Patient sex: M
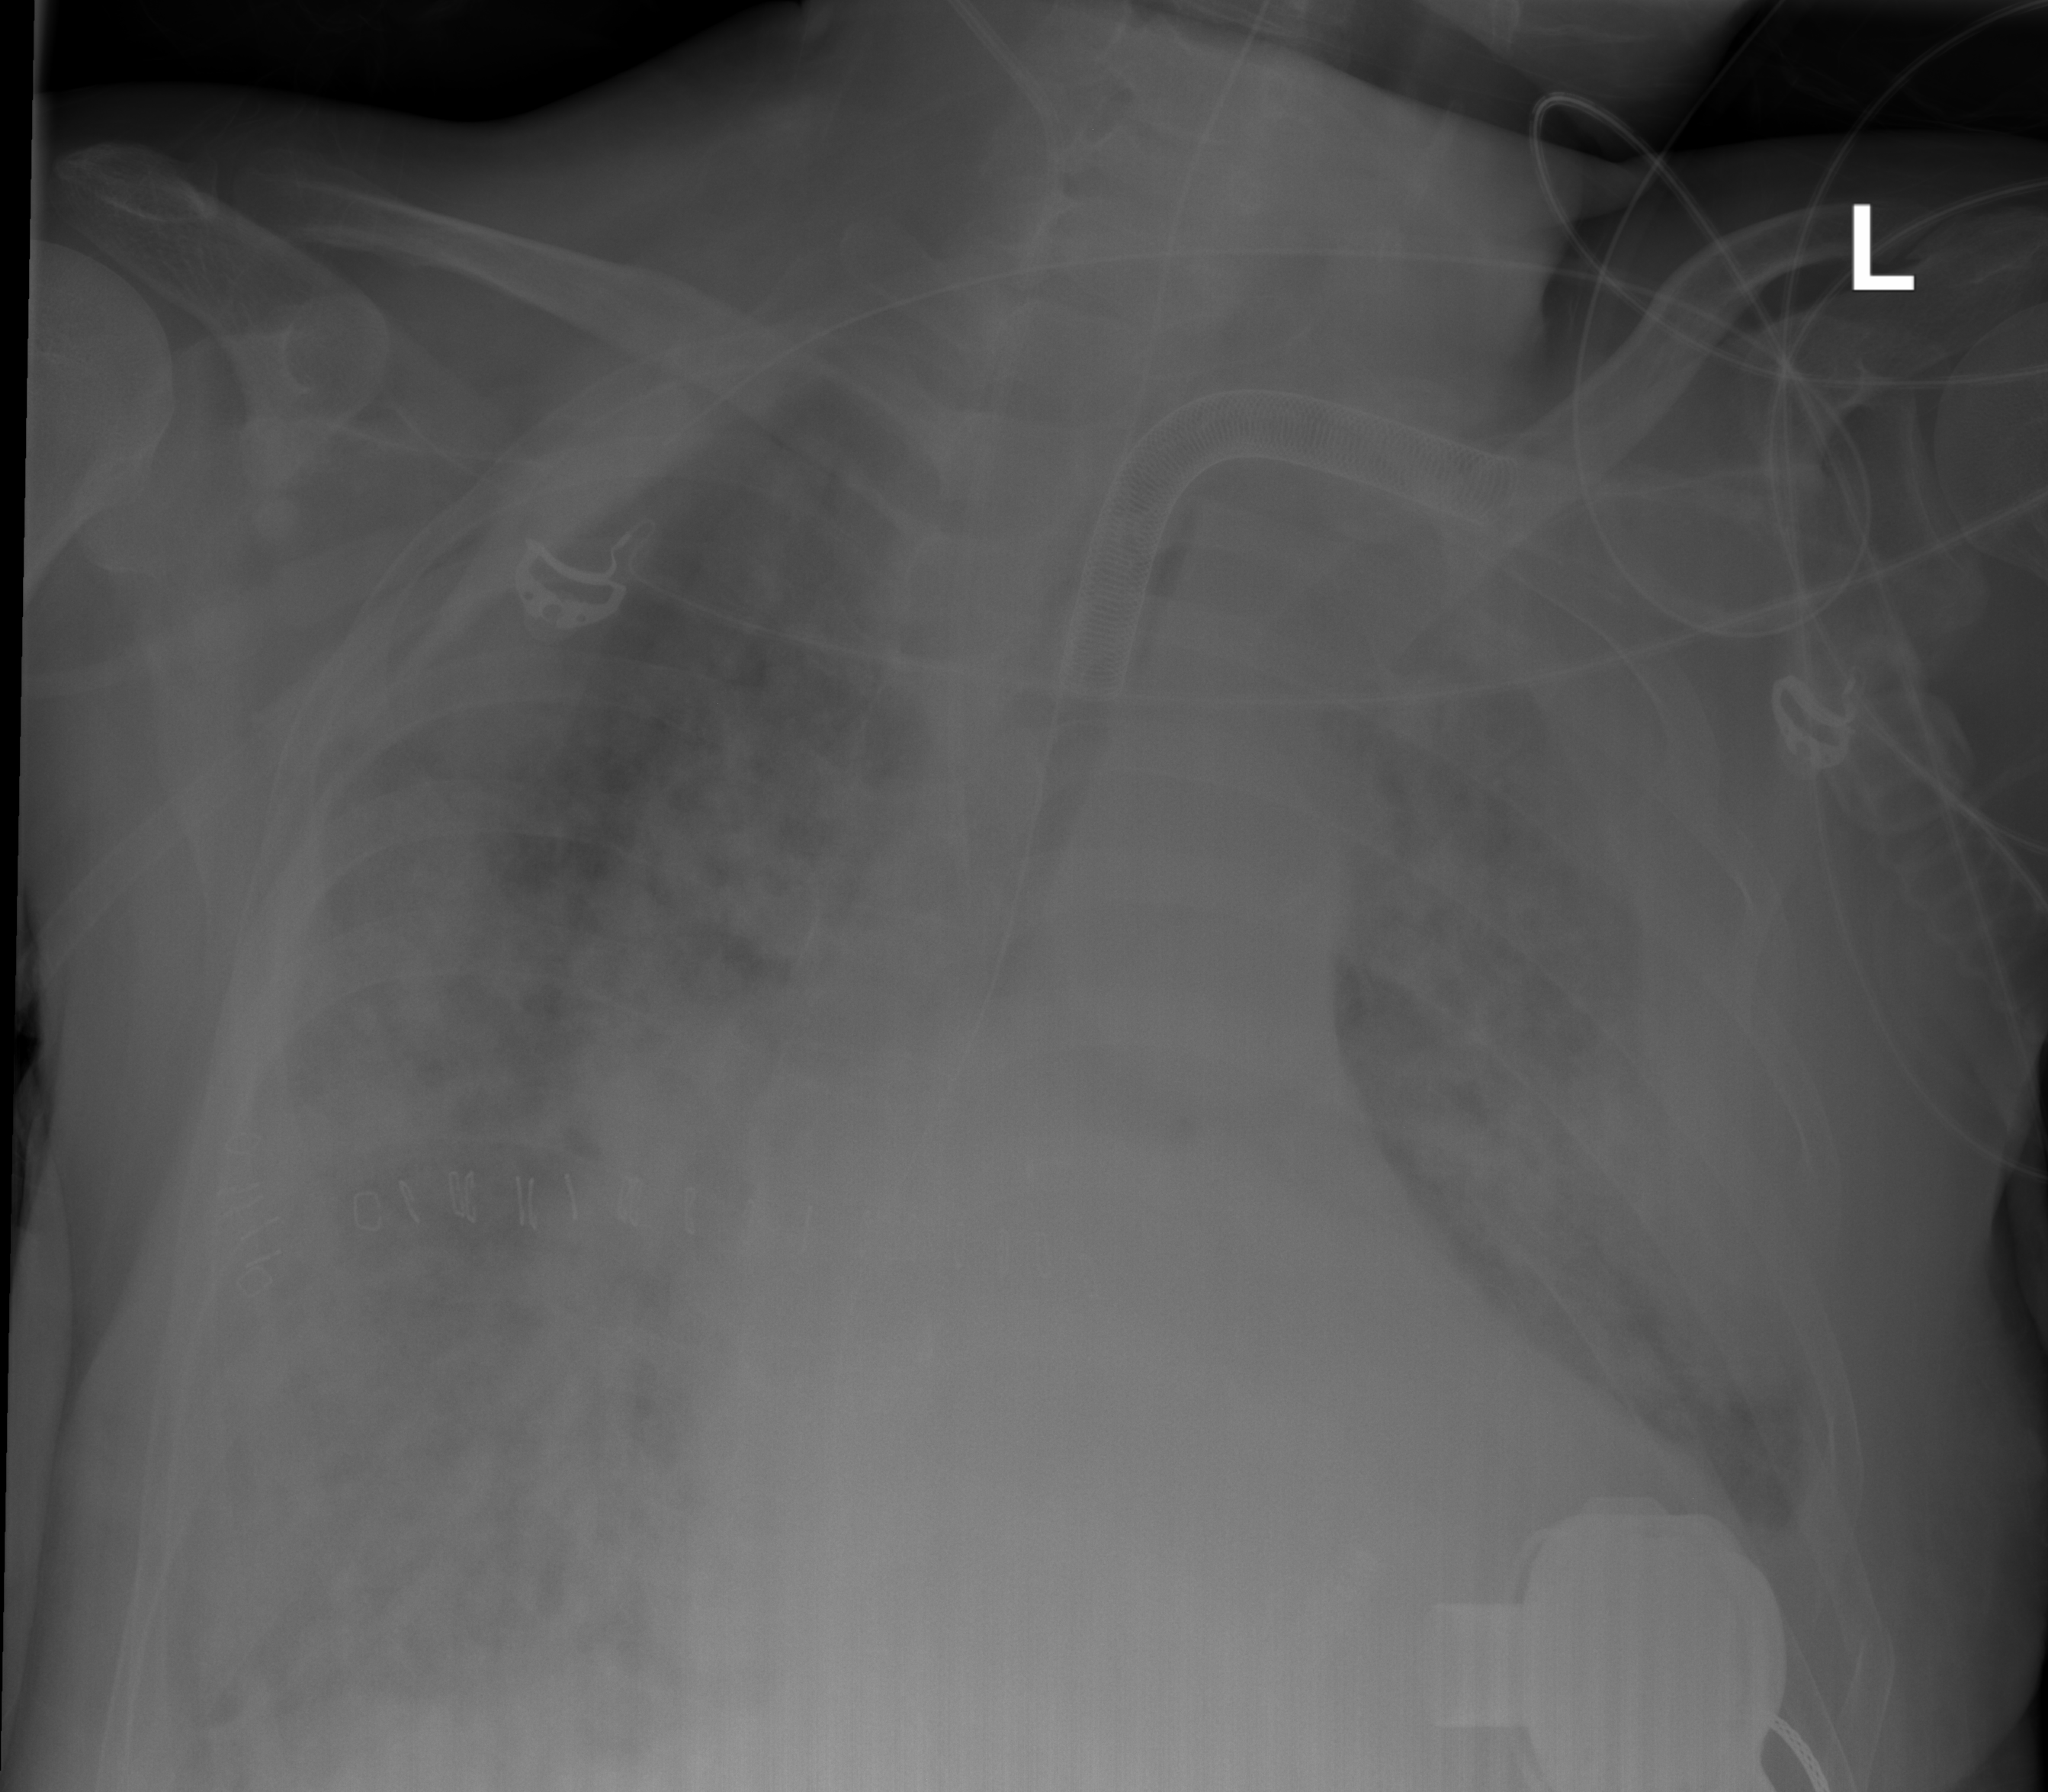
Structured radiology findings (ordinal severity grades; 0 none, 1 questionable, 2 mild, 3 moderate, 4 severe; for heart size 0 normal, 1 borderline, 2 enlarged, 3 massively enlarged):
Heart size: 3
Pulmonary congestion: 3
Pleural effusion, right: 2
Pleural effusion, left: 3
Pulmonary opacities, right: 3
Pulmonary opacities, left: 4
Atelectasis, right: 2
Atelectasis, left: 3